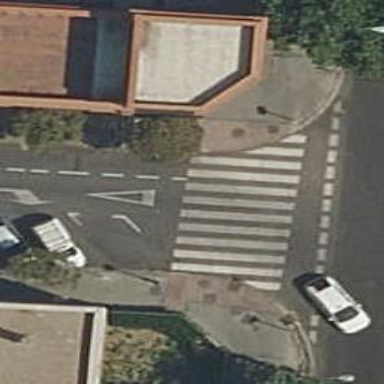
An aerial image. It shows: Uncontrolled footway crossing with markings.